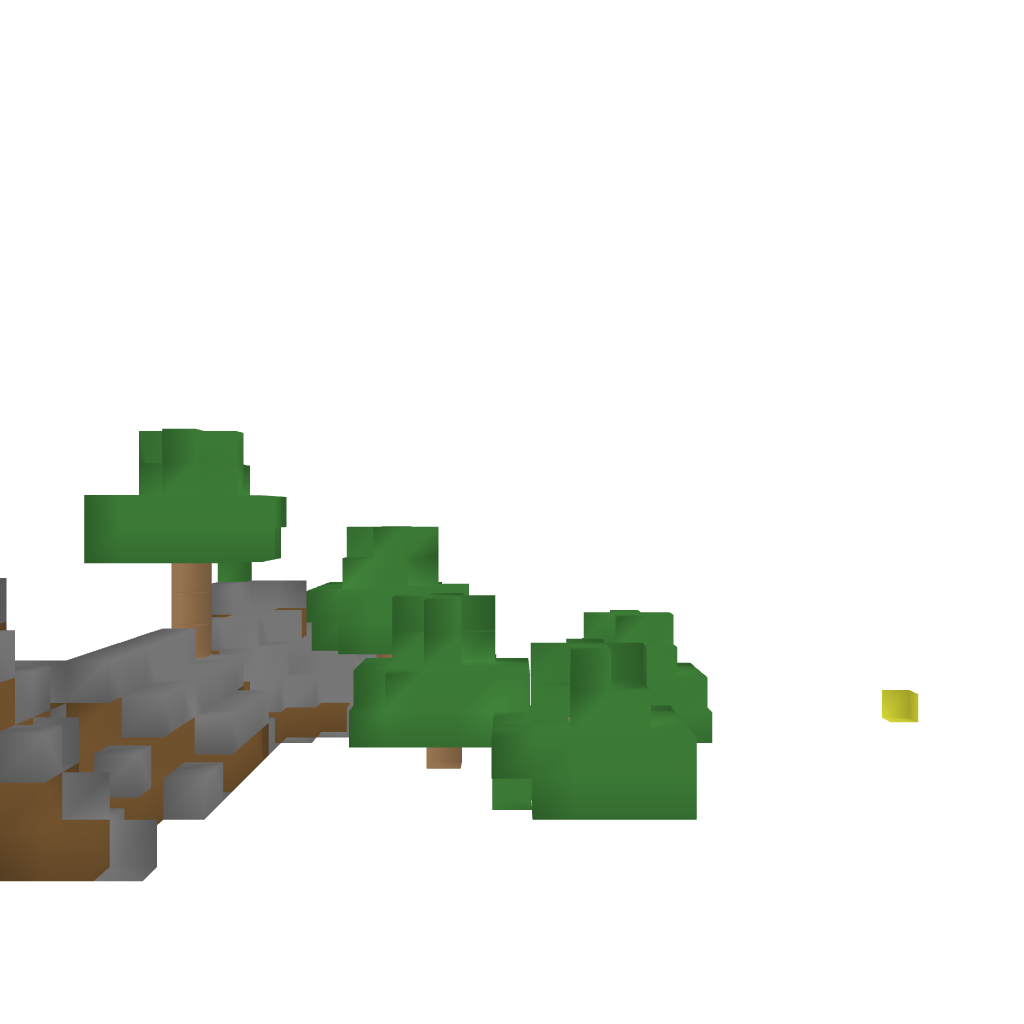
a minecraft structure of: Force a modern house made by Webisod bad low quality